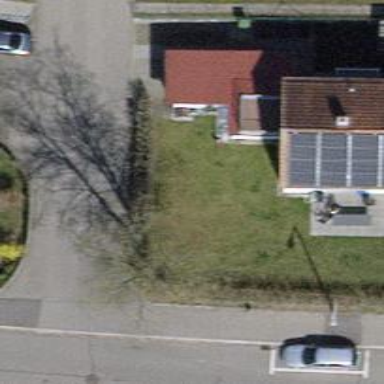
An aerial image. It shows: Building with tiled roof.